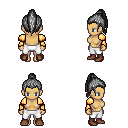
a pixel art fantasy rpg character, female body template, human, tanned skin, gold arm armor, white pants, gray long topknot hairstyle, brown shoes, four views (front, back, left, right), 2x2 character sprite sheet, small pixel art, hard edges, no anti-aliasing